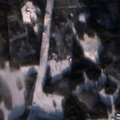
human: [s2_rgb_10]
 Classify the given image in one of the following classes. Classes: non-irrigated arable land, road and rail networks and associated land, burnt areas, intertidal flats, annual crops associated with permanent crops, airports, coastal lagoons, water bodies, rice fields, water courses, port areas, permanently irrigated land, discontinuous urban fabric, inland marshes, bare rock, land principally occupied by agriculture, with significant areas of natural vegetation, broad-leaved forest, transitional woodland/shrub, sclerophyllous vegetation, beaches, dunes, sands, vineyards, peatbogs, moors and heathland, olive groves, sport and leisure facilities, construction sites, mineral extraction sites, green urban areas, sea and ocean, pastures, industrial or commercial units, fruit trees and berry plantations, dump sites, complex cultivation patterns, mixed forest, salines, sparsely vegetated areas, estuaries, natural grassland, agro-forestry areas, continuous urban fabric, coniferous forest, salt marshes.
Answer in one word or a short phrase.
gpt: non-irrigated arable land, broad-leaved forest, mixed forest, transitional woodland/shrub